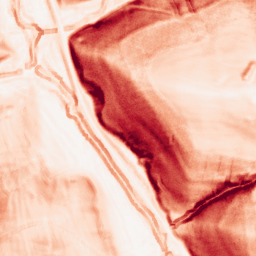
Category: morphological
Decomposition family: morphological_gradient
Decomposition parameters: size: 5
shape: square
Upsampling method: bspline
Upsampling parameters: scale: 4
Upsampling scale: 4